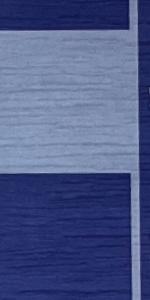
Label: Empty